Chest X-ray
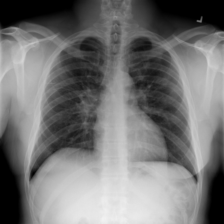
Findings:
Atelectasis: negative
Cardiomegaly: negative
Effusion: negative
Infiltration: negative
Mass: negative
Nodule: negative
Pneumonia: negative
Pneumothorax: negative
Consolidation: negative
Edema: negative
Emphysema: negative
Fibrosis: negative
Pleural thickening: negative
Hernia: negative